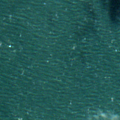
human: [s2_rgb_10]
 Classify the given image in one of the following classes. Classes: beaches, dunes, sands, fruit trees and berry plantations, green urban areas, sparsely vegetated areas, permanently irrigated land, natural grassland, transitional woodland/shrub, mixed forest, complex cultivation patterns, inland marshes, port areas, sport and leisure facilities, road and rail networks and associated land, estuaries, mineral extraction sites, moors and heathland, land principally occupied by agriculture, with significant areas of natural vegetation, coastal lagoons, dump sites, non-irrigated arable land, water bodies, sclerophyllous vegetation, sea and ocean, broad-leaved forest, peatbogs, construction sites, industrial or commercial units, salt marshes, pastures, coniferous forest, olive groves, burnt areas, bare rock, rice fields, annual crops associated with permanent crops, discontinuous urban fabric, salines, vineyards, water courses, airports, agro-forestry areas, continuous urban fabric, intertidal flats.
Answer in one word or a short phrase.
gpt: sea and ocean